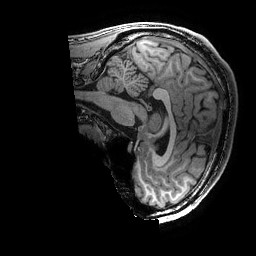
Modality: T1w
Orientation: sagittal
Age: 20
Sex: male
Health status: ill
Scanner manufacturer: ge
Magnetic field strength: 3 T
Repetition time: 0.007664 s
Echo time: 0.00342 s